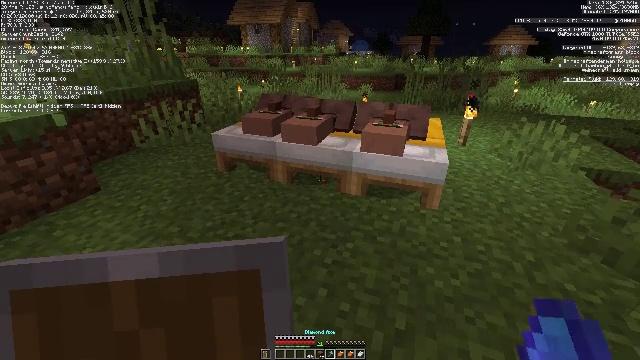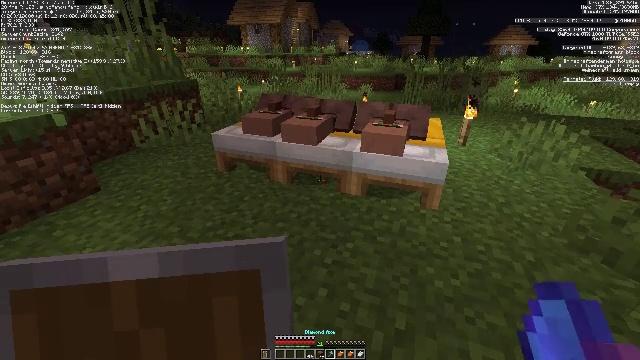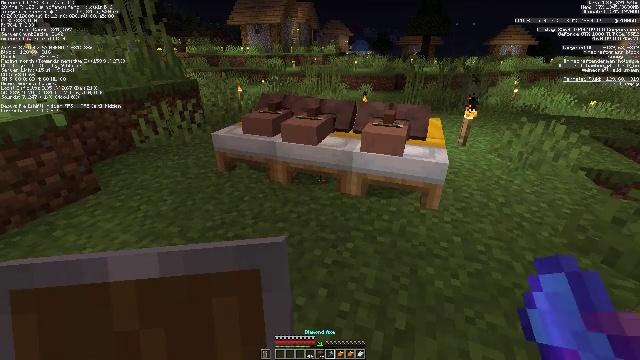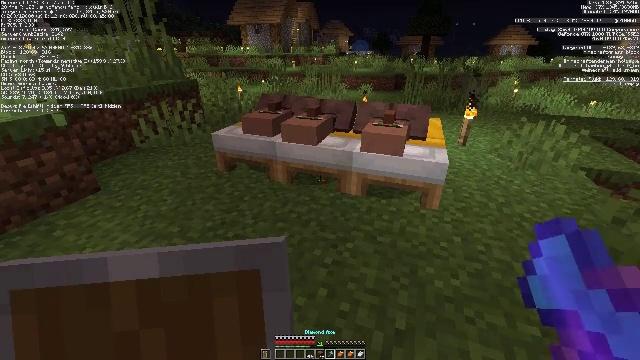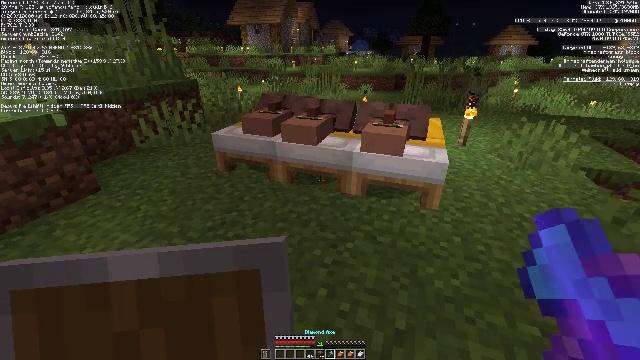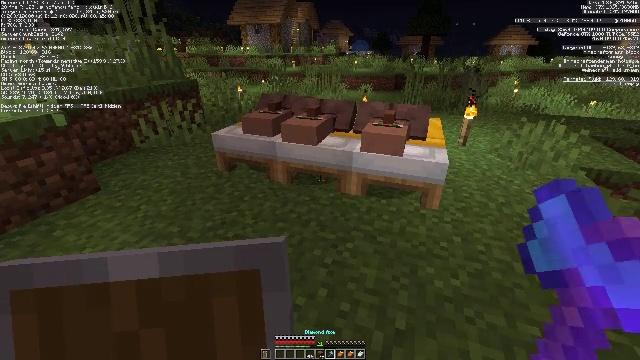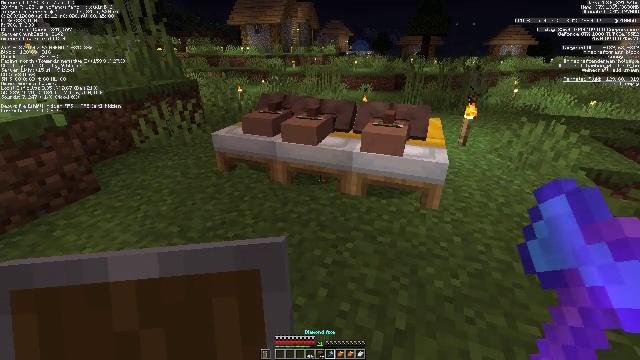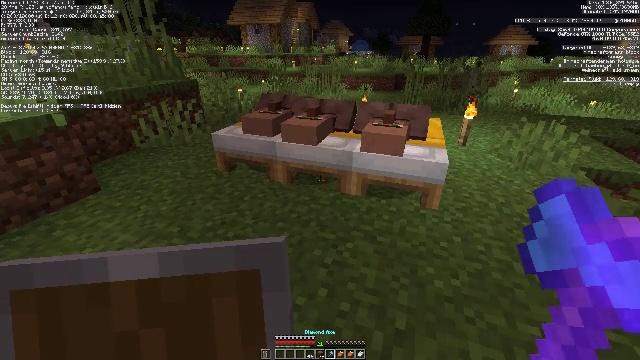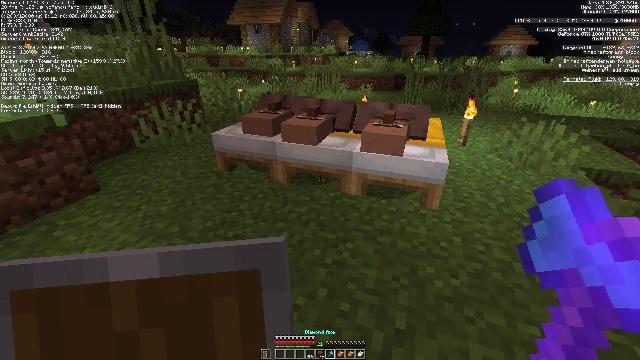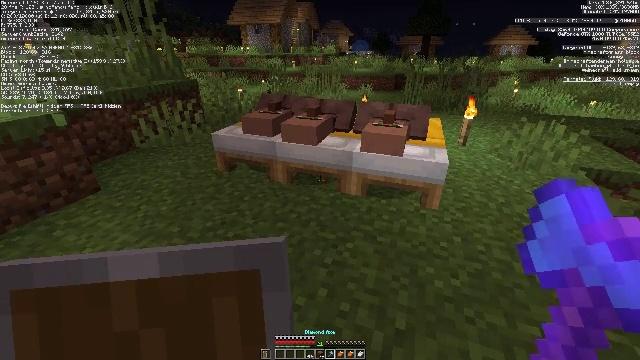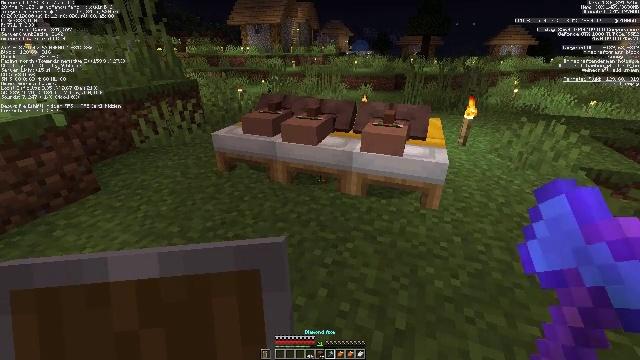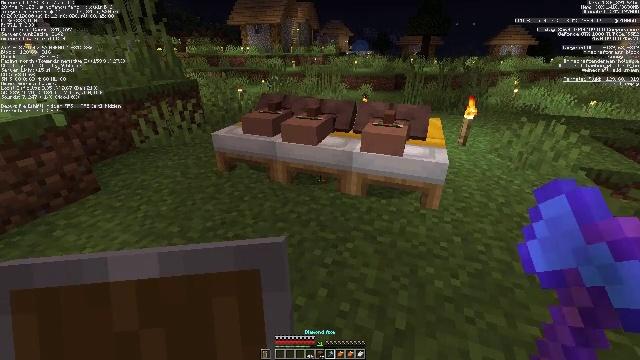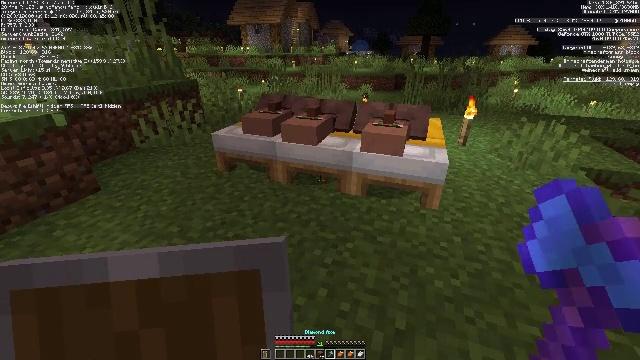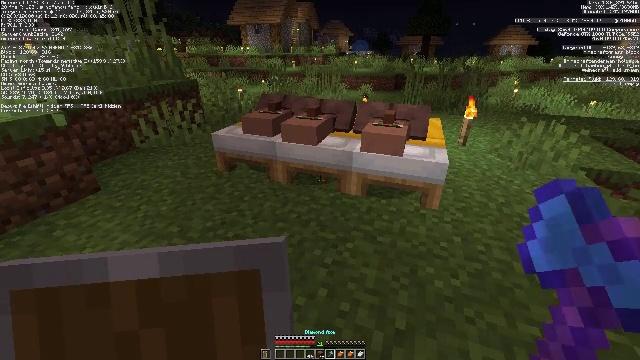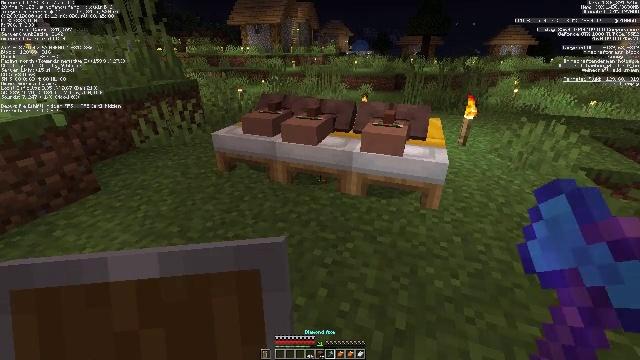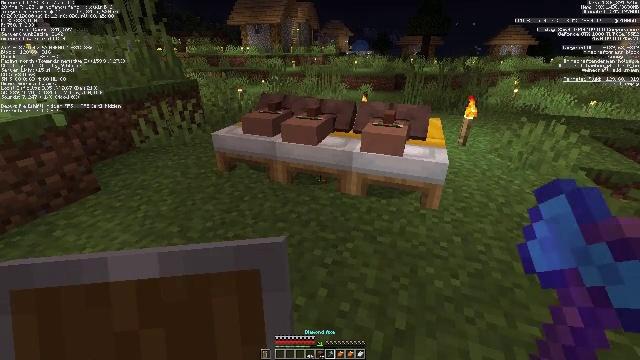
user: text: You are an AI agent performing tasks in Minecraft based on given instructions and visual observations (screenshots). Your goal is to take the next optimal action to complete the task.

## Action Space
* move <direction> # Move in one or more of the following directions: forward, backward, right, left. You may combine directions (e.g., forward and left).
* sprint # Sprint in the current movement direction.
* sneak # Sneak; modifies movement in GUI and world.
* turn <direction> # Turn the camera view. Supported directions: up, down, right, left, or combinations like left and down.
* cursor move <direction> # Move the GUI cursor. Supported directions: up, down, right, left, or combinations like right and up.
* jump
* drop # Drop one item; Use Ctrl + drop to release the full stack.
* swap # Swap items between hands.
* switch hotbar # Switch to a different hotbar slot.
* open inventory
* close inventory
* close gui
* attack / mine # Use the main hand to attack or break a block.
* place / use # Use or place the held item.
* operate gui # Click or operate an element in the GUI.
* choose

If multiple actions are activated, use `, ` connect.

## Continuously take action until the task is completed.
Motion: motion action
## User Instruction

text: Destroy the yellow bed to recycle it.
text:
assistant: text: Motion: no_op
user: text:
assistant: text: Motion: no_op
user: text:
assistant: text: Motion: no_op
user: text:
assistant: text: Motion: no_op
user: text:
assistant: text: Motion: no_op
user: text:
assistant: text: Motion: no_op
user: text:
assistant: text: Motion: no_op
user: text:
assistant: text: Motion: no_op
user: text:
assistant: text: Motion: no_op
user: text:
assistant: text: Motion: no_op
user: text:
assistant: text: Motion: no_op
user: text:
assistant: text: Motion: no_op
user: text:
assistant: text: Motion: no_op
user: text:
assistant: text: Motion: no_op
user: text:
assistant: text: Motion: no_op
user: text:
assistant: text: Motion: no_op
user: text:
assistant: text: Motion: no_op
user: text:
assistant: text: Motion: no_op
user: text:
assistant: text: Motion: open inventory
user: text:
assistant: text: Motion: open inventory
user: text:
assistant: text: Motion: turn right and down, open inventory
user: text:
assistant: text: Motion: turn right and down
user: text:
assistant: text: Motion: turn right and down
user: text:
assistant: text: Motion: turn right
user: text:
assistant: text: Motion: turn up
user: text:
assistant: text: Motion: turn left and up
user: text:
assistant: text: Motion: turn left and up
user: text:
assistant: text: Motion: turn left and up
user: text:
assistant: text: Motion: no_op
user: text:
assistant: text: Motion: no_op